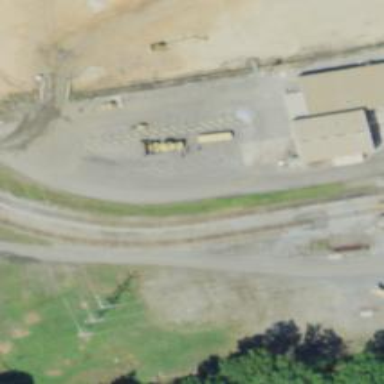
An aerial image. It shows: Rail spur service.